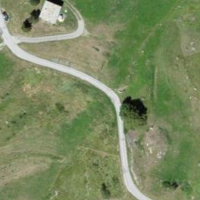
EUNIS habitat code: 26
Species observed at this site:
Parnassius apollo
Lactuca perennis